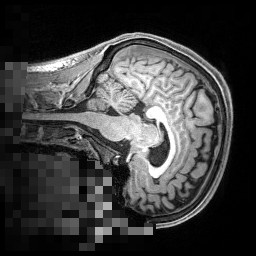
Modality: T1w
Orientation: sagittal
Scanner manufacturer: siemens
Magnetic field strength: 3 T
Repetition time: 2.4 s
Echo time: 0.00256 s